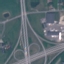
Label: Highway